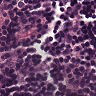
Metastatic tissue present: no